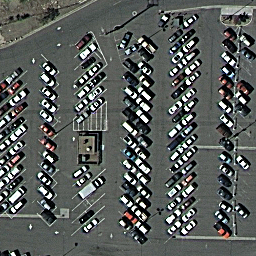
Label: parking lot